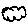
Label: cloud